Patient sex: M
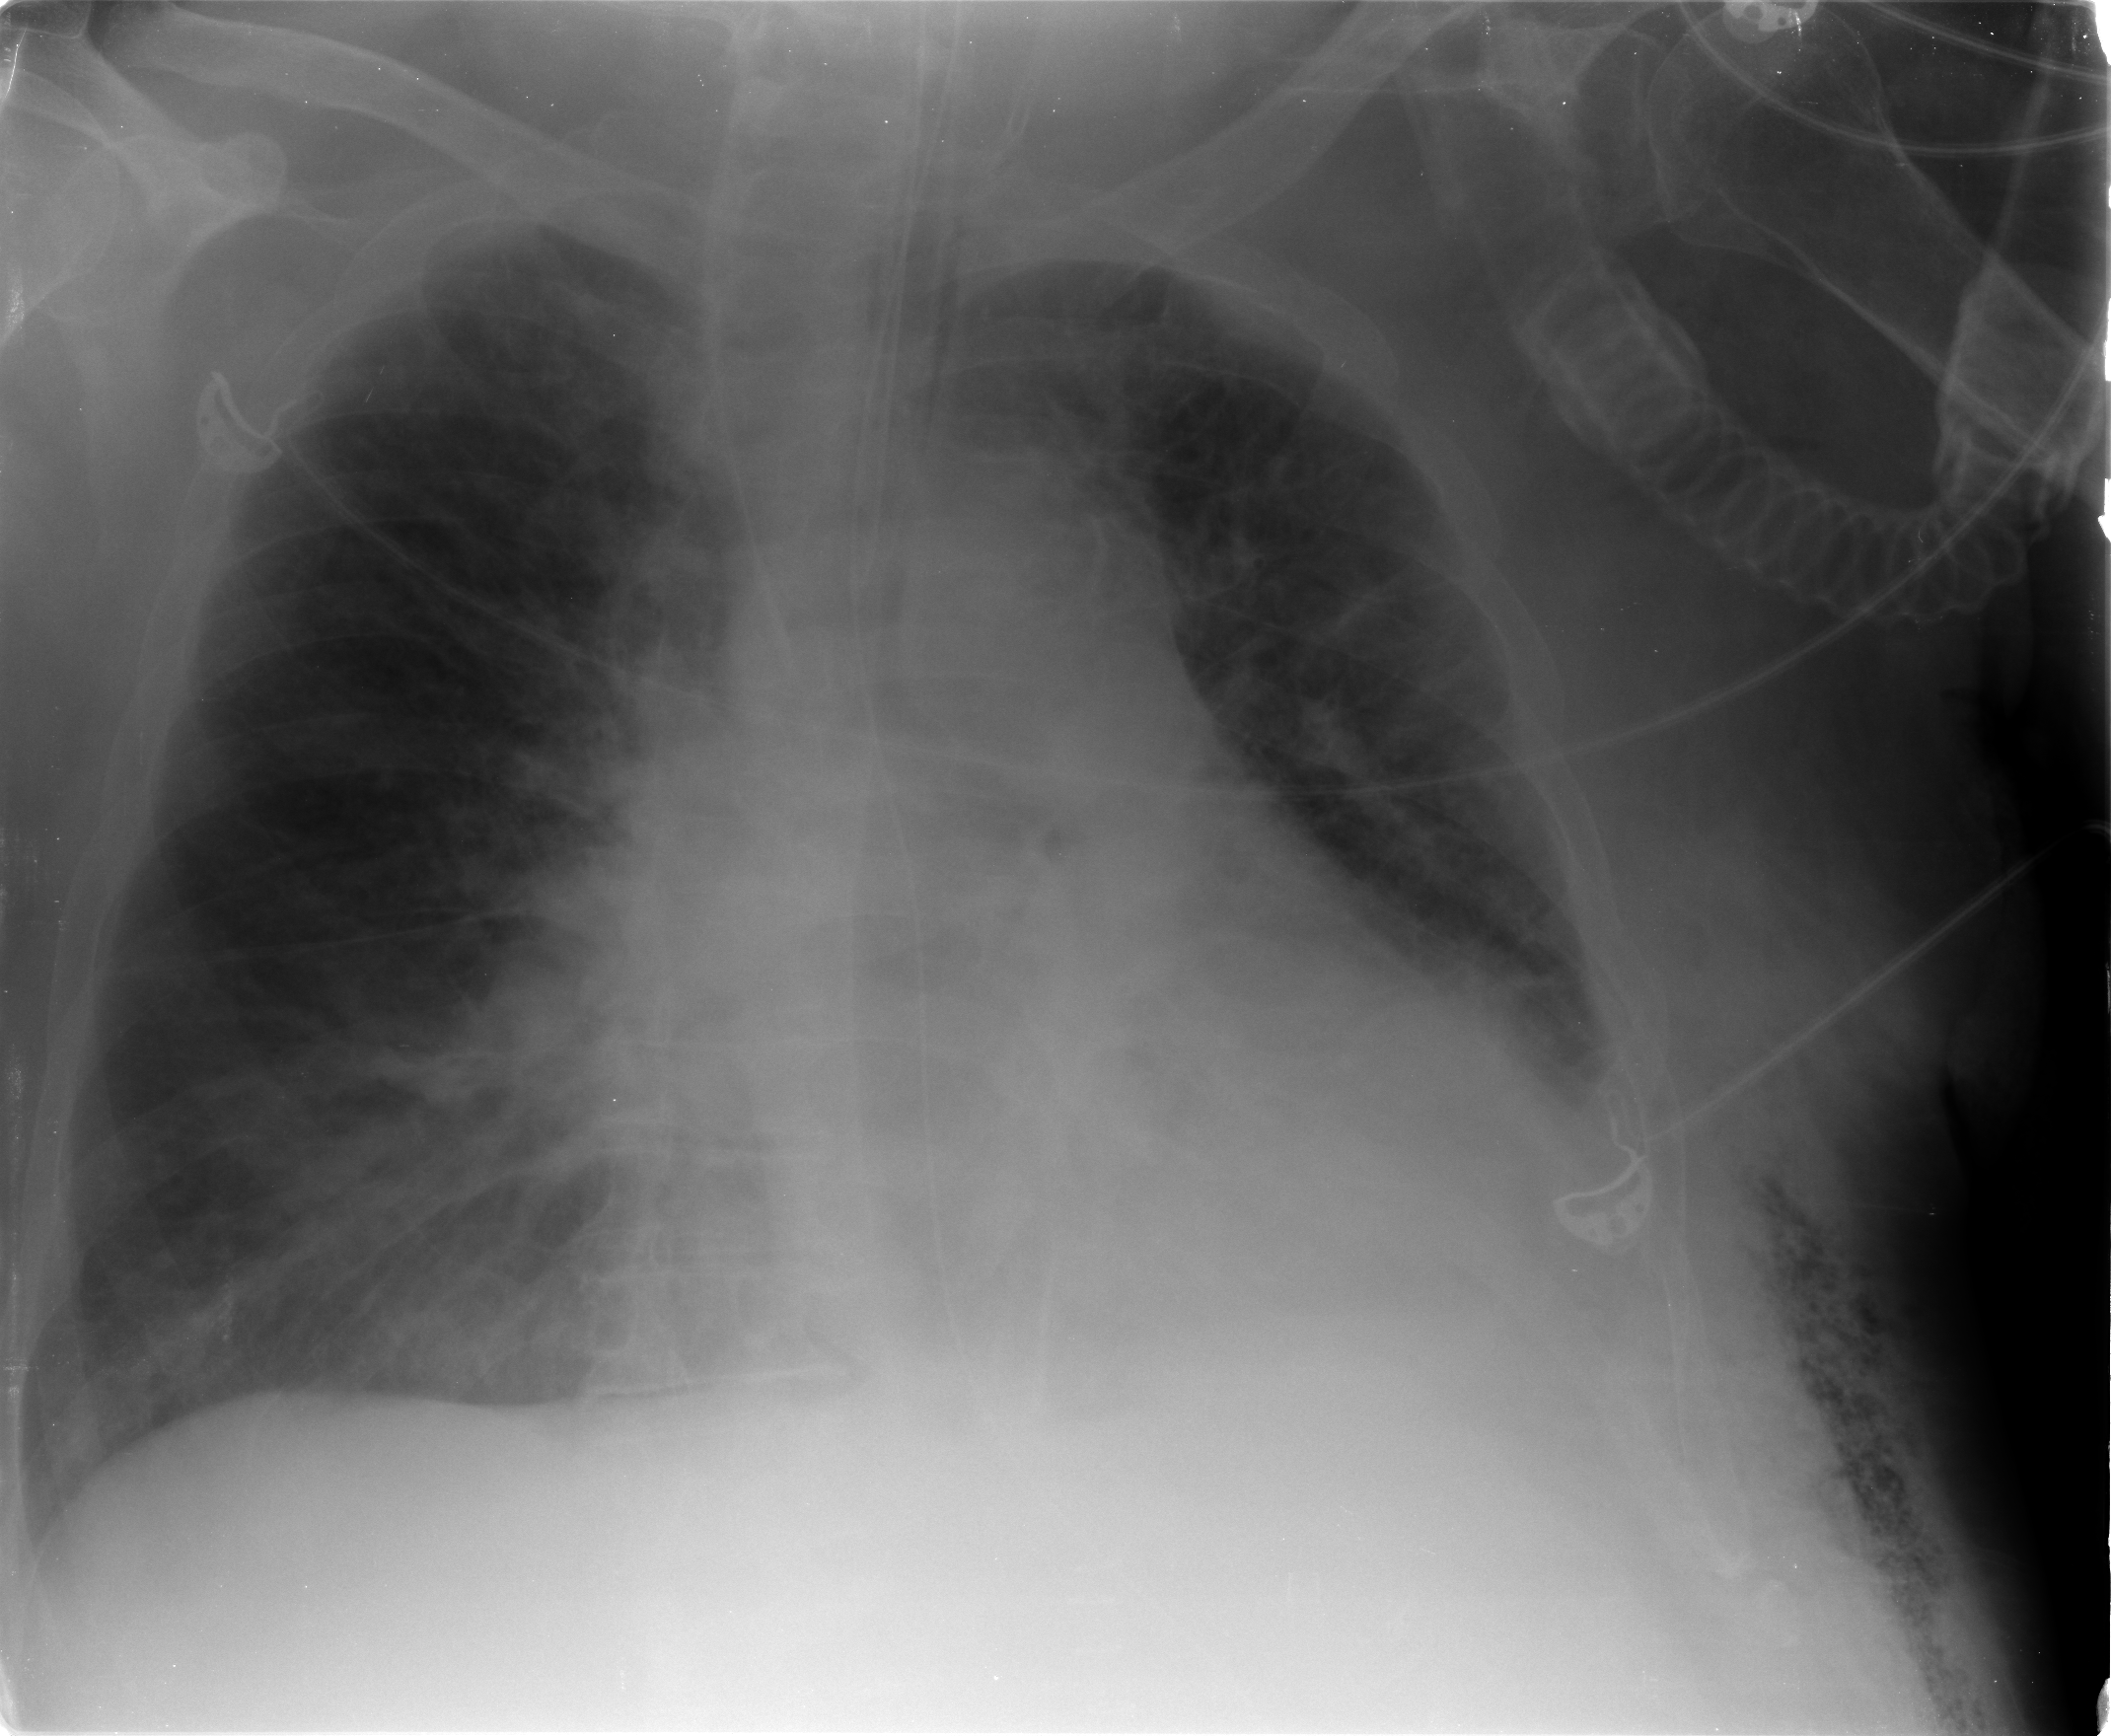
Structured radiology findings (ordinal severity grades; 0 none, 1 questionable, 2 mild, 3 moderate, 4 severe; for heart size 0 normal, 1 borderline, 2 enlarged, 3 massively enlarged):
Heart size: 2
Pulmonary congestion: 2
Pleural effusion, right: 0
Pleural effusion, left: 2
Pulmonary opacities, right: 0
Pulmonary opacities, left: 0
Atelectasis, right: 2
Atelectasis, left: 1